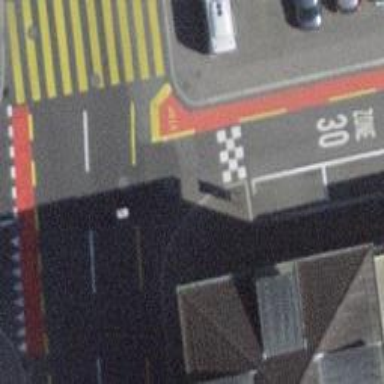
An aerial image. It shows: Kerb serving as barrier.